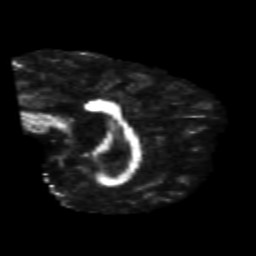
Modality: FA
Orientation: sagittal
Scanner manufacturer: siemens
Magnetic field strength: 3 T
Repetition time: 6.8 s
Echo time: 0.093 s